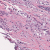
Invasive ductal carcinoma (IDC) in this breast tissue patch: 1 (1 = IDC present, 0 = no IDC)